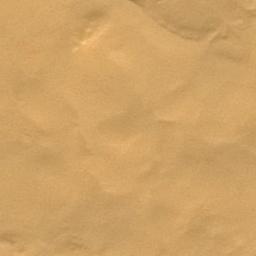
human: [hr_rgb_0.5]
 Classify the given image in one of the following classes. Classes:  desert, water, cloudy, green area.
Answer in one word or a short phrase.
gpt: desert